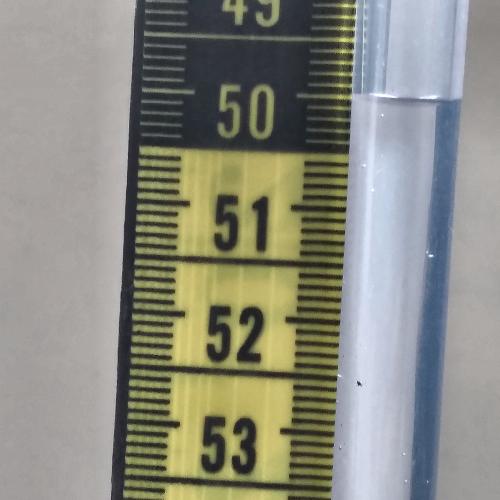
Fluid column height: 50.0 cm